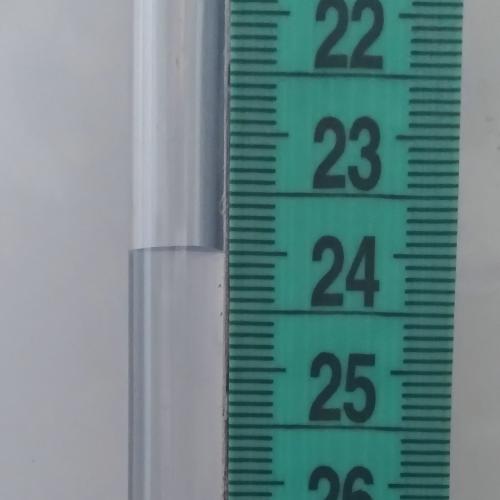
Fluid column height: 24.0 cm